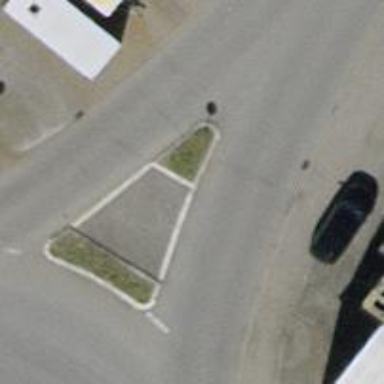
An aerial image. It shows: Unclassified road with asphalt surface.